Question: is it possible to have structure like the one below.
And have LinearLayout that is at front to be off screen:
'''
<FrameLayout>
<LinearLayout>
.. Back Layout
</LinearLayout>
<LinearLayout>
.. Front layout
</LinearLayout>
</FrameLayout>
'''
Here is the image.
What I have tried:
I have tried setting android:layout_marginLeft="-300dp" for LinearLayout A (front), but as soon as I test it on my phone the A layout is back inside of visible area.
I have also tried pushing the A layout off the screen with TranslateAnimation, after animation ends A layout is back inside of visible area.
Please help me solve the problem. Thank you.
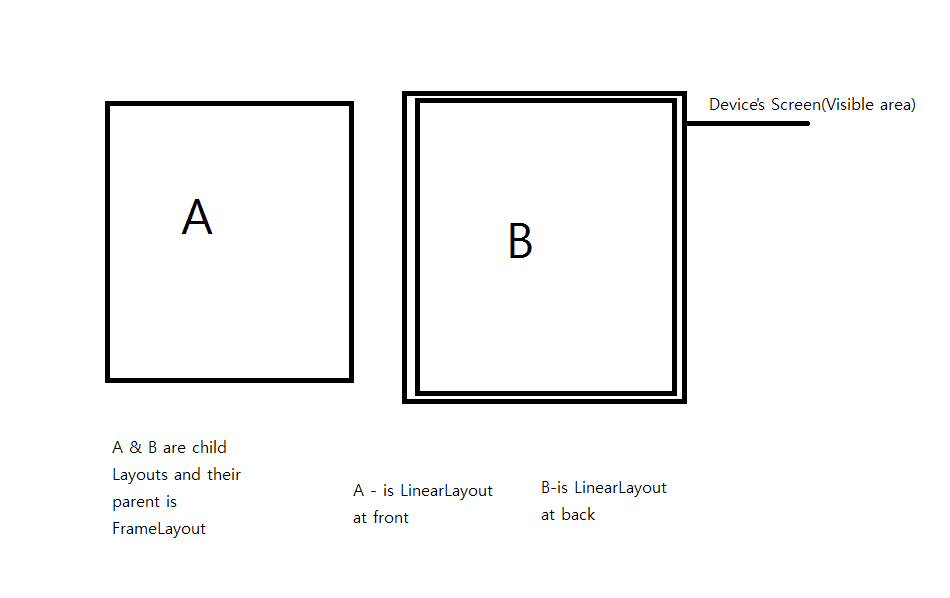
Answer: So in case anyone needs something like this here how I solved it.
Sliding menu on top of content.
Layout structure as described in the question. Here is a simple animation in xml:
show_menu.xml
'''
<?xml version="1.0" encoding="utf-8"?>
<set
xmlns:android="http://schemas.android.com/apk/res/android"
android:shareInterpolator="false">
<translate
android:fromXDelta="-100%"
android:toXDelta="0%"
android:duration="400">
</translate>
</set>
'''
hide_menu.xml:
'''
<?xml version="1.0" encoding="utf-8"?>
<set
xmlns:android="http://schemas.android.com/apk/res/android"
android:shareInterpolator="false">
<translate
android:fromXDelta="0%"
android:toXDelta="-100%"
android:duration="400">
</translate>
</set>
'''
in MyActivity
'''
//loading hide animation and setting listener.
anim = AnimationUtils.loadAnimation(this, R.anim.hide_menu);
anim.setAnimationListener(new Animation.AnimationListener() {
@Override
public void onAnimationStart(Animation animation) {
// TODO Auto-generated method stub
}
@Override
public void onAnimationRepeat(Animation animation) {
// TODO Auto-generated method stub
}
//on animation end setting visibility to gone
@Override
public void onAnimationEnd(Animation animation) {
// TODO Auto-generated method stub
MenuList.setVisibility(View.GONE);
}
});
'''
Same thing is done for animation for show_menu animtaion except it would have onAnimationStart setting visibilty to visible.
MenuList in the code is A layout from the figure in the question.
**